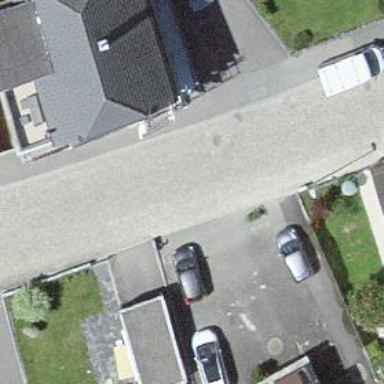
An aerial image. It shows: Residential road with sett surface. There is sidewalk on the left side.